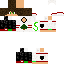
A female human skin with medium skin, wearing brown long hair dressed in a blue hoodie and black pants, featuring a closed mouth.